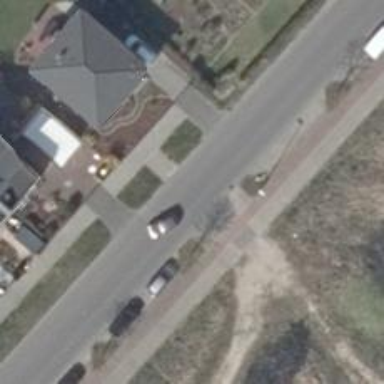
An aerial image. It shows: Unmarked crossing on the road.